Interaction volume radius: 5 \u00c5
Interaction volume height: 45 \u00c5
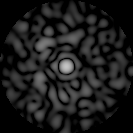
Disorder parameter: 0.8408